Group 1:
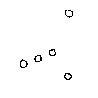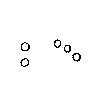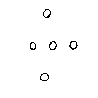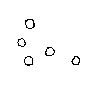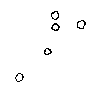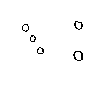
Group 2:
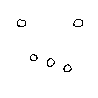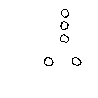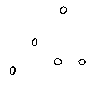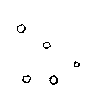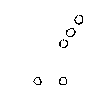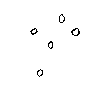
Rule separating the two groups: Three collinear and two others, the two are vertical vs. the two are horizontal.
Concepts: 2, 3, cluster, collinear, feature_cluster, horizontal, three, two, vertical
Author: Douglas R. Hofstadter